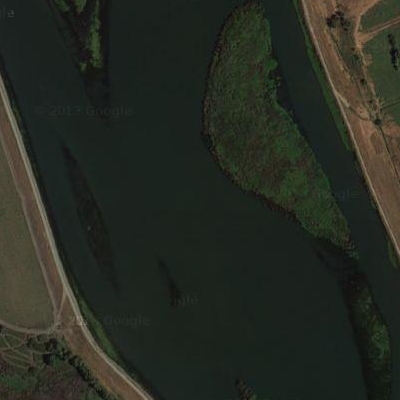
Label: dRiverLake